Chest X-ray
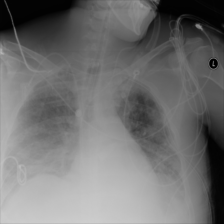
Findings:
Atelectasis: negative
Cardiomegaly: negative
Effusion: negative
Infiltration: negative
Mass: negative
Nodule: negative
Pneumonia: negative
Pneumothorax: negative
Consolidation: negative
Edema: negative
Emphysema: negative
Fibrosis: negative
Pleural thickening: negative
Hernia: negative